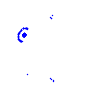
Particle: pion